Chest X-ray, AP view. Patient: 33 years old, sex F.
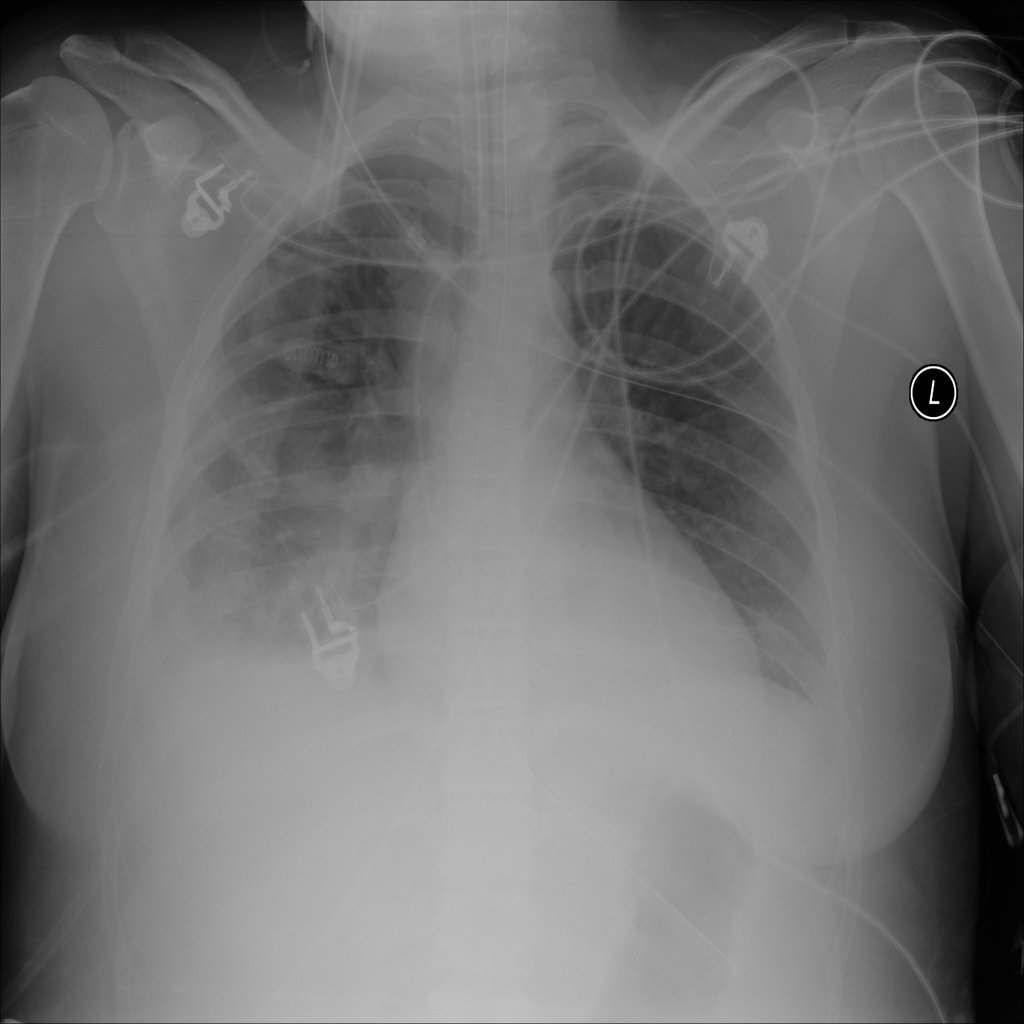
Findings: Effusion